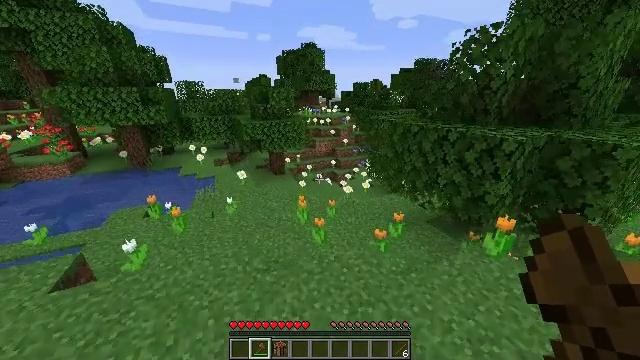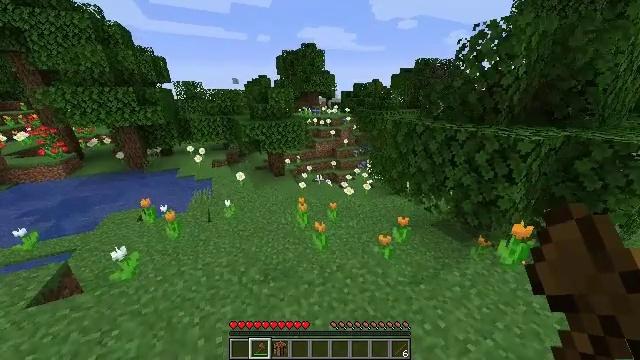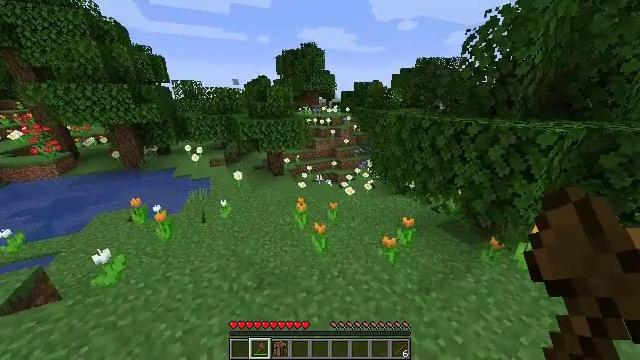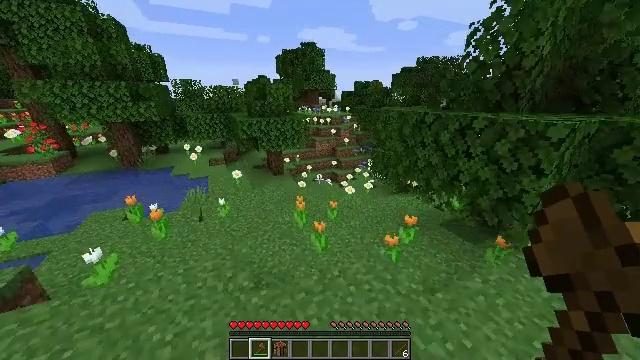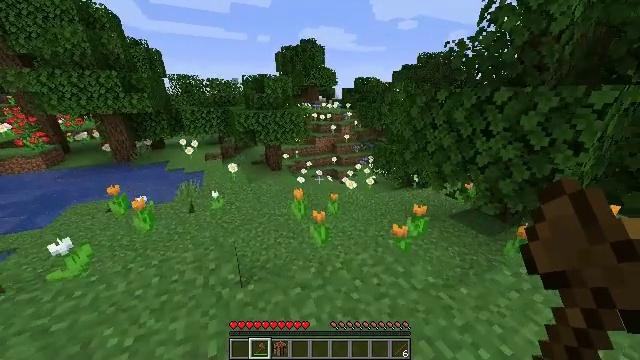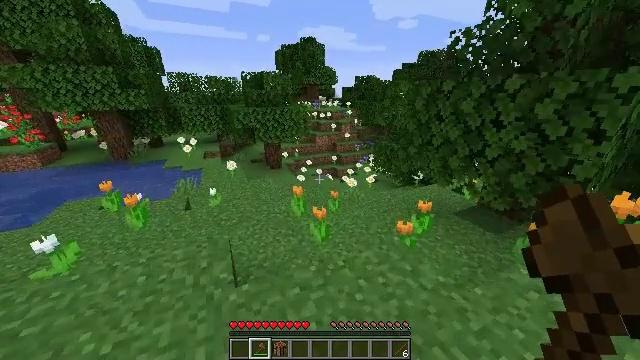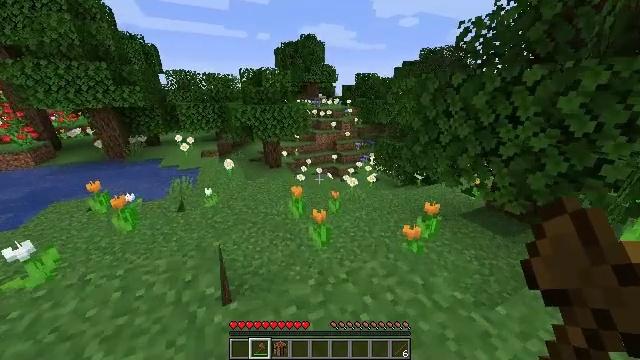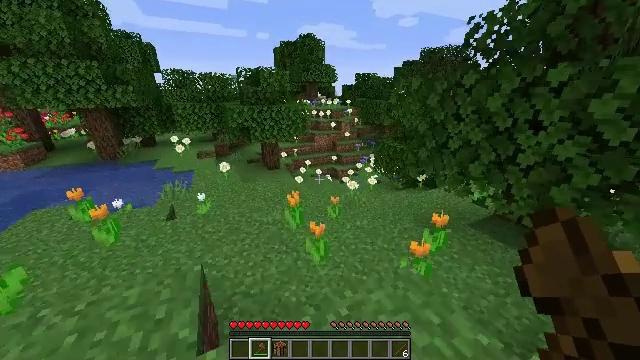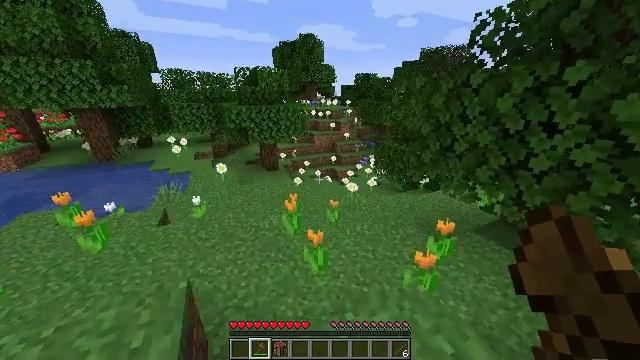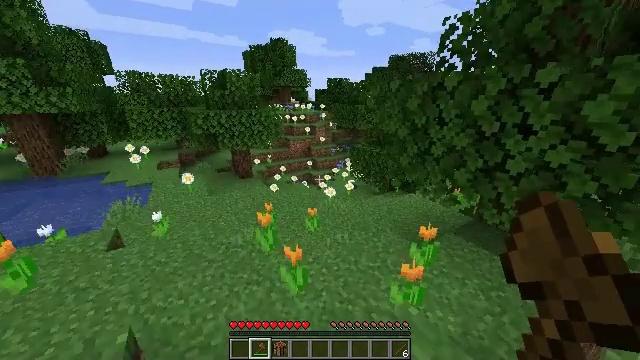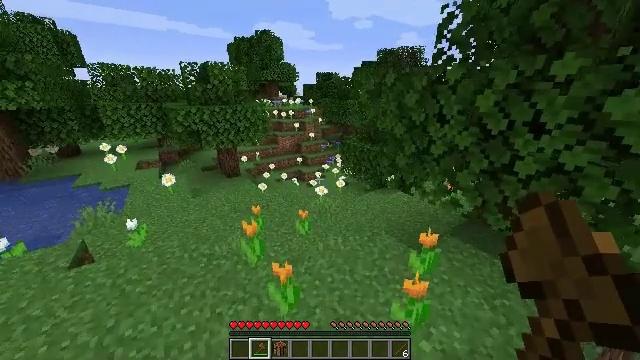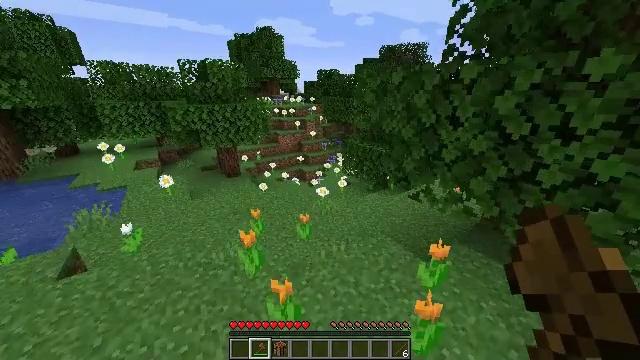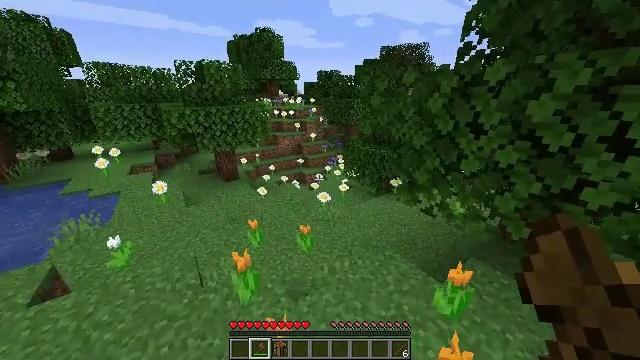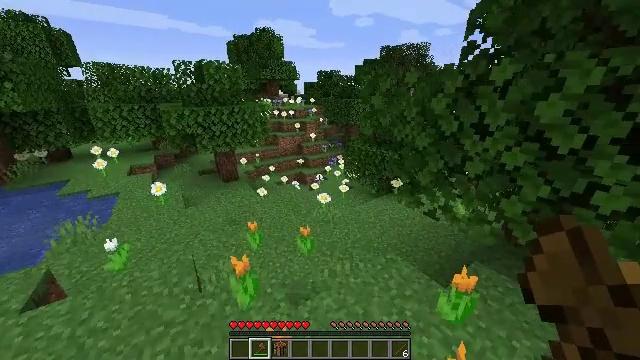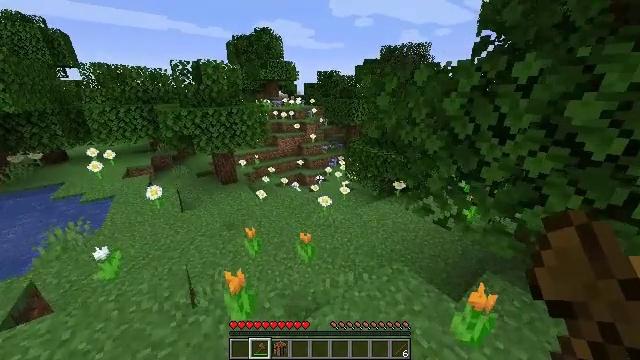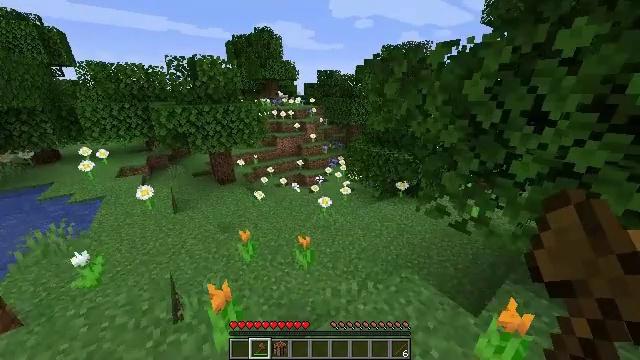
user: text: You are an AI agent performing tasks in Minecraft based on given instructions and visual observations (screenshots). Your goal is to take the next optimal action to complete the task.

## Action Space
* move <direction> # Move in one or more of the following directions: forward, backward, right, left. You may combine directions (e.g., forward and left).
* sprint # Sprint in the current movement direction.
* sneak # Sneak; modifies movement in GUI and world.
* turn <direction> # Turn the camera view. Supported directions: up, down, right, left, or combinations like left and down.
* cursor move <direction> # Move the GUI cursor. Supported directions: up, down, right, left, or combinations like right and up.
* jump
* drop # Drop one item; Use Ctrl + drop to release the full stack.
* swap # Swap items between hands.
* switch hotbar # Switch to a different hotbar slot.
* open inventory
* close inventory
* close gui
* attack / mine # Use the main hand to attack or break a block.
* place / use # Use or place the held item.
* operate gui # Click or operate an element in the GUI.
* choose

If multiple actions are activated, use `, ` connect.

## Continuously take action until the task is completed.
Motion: motion action
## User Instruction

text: Kill mobs.
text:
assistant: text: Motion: move forward
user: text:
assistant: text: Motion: move forward
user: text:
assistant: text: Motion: move forward
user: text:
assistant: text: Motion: move forward
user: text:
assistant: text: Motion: move forward
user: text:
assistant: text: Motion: move forward
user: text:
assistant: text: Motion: move forward
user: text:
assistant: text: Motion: move forward
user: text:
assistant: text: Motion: move forward, turn right
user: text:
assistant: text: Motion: move forward, turn right and down
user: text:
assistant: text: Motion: move forward
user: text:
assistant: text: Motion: move forward
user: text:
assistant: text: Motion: move forward
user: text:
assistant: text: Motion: move forward
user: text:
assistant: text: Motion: move forward
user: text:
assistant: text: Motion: move forward, turn right and up
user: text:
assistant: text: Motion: move forward, turn right and up
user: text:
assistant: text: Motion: move forward, turn right
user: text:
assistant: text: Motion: move forward
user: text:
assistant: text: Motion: no_op
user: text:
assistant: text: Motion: move forward
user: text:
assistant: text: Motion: move forward, turn left
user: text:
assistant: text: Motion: move forward, turn left
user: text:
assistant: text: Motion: move forward
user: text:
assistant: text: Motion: move forward, turn right and up
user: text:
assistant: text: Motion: move forward, turn right
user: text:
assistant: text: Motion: move forward, turn right and up
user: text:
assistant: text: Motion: move forward, turn right
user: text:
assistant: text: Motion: move forward
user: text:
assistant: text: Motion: move forward